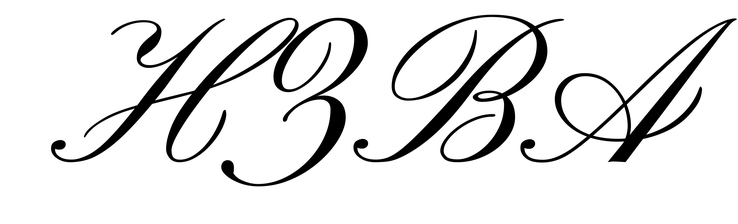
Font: PinyonScript-Regular